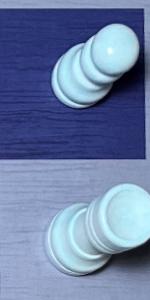
Label: Rook_White